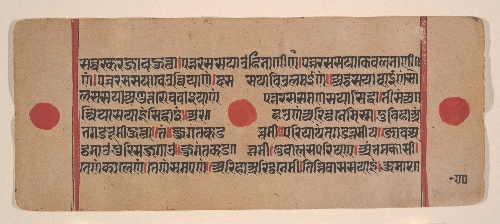
Date: 15th century
Object type: Folio
Classification: Paintings
Medium: Ink, opaque watercolor, and gold on paper
Culture: India (Gujarat)
Dimensions: 4 3/8 x 10 5/8 in. (11.1 x 27 cm)
Department: Asian Art
Credit line: Rogers Fund, 1955
Accession year: 1955
Repository: Metropolitan Museum of Art, New York, NY